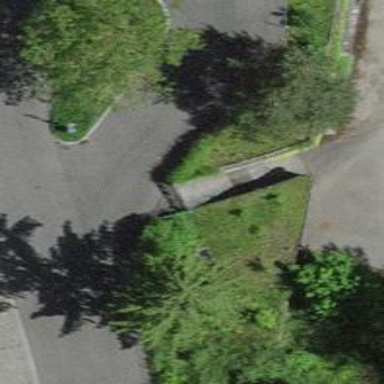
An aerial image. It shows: Gate.